Question: I need to merge images to video as an overlay and export it. I have found ways to create video from images using <URL> but didn't find any jar or library which do add images as an overlay to existing video, some of the links suggest to use FFMPEG and JNI to achieve this but sadly i don't have any knowledge of JNI. They use avfoundation framework in IOS to achieve the same.

The above image is replica of my requirements, if any one can guide me in right direction and provide me some useful stuff to start with would be appreciated.
What i have achieved so far is:
1) Compiled FFMPEG.
2) Generated .so files
3) Compiled and able to run Hello Jni project.
What i am searching for is:
1) Splitting video into frames.
2) Merging my overlay images with video frames
3) Recreating the video with audio.
and i know JNI is the only way to achieve this so searched a lot but didn't find any good JNI stuff to start with. I am not asking for the whole code but if some one can point me out with some good tutorial or blog would be great help.
Thanks!!
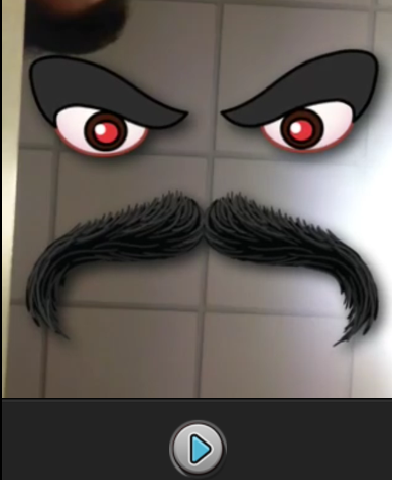
Answer: The way to accomplish this is like you said - incorporate a video codec and use it to re-compose the video.
1. Decode the original video
2. Draw your overlay over the original video frames
3. Encode the frames again.
Using FFMPEG with JNI is the obvious solution, but if you find any other codec library that can accomplish the same with pure Java, it will work too.
No knowledge of JNI? That's about time to learn it =)
1. NDK docs on your file system: http://developer.android.com/tools/sdk/ndk/index.html#Docs
2. JNI - http://192.9.162.55/docs/books/jni/html/jniTOC.html
3. FFMPEG for Android - there are many tutorials out there and many source trees that contain a ready build environment. You can either follow them or just do it on your own - provided that you understand the NDK environment and can read makefiles. This is an example: http://vec.io/posts/how-to-build-ffmpeg-with-android-ndk
4. Using FFMpeg to encode\decode frames - sadly, no good up-to-date tutorials here, there is the API documentation: http://ffmpeg.org/doxygen/trunk/index.html
5. Blending bitmaps - use Android's Canvas infrastructure, or just manually copy pixels over each other and blend according to alpha values.
Warning - this is a complex library to build and you'd better experiment with easier NDK projects before attempting this one.